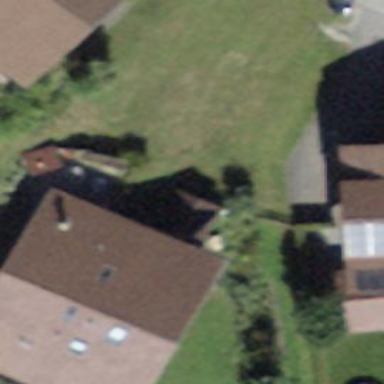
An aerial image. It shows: Residential building.